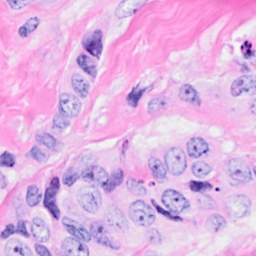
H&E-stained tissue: Breast